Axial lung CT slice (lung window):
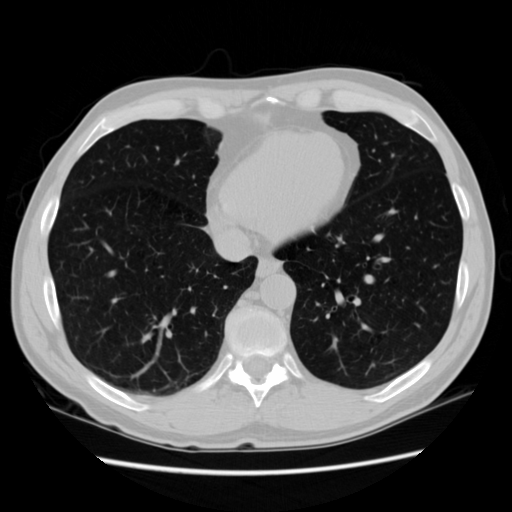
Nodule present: no